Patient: sex M, age 58
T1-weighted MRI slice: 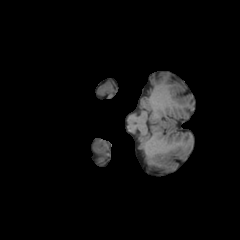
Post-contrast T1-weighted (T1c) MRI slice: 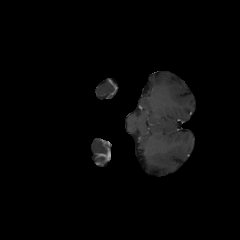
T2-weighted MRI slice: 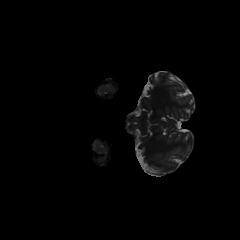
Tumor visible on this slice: no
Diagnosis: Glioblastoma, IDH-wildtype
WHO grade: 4